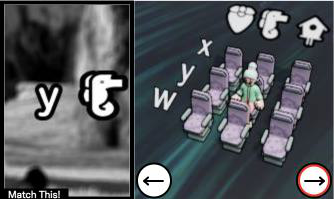
Task: seats
Answer: yes